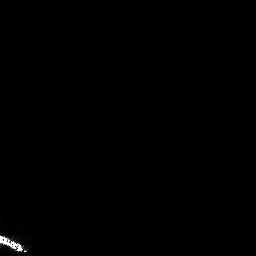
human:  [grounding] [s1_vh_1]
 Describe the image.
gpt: In the satellite image, there is  <ref>1 medium ship </ref> <box>[[0, 89, 11, 98, 0]]</box> located at bottom left.